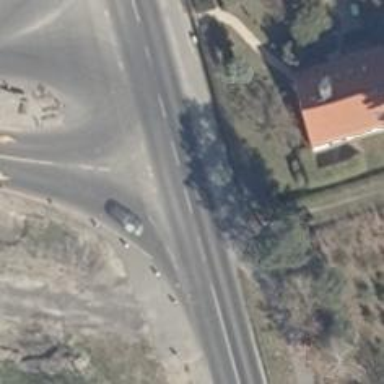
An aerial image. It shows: Road with traffic signals for signaling.